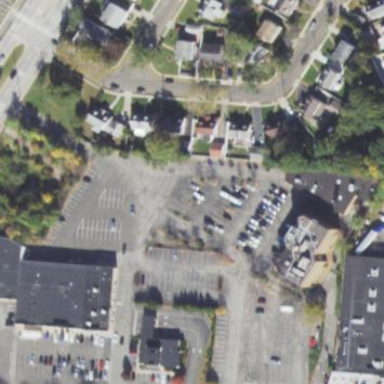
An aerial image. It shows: Retail area.